九年级 · 解析几何
李叔叔为了充分利用现有资源,计划用一块矩形空地种植两种蔬菜,如图, 矩形 $A B C D$的一面靠墙（墙的长度为 $12 \mathrm{~m}$ ). 另外三面用栅栏围成，中间再用栅栏 $E F$ 把它分成两个矩形, 已知栅栏的总长度为 $27 \mathrm{~m}$, 若 $E F=x \mathrm{~m}$, 矩形 $A B C D$ 的面积为 $y \mathrm{~m}^{2}$, 则 $y$ 关于 $x$的函数表达式及 $x$ 的取值范围正确的是（）

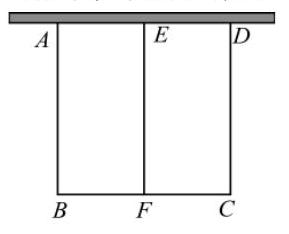
A. $y=-3 x^{2}+27 x(0<x<9)$
B. $y=-3 x^{2}+27 x(5 \leq x<9)$
C. $y=-2 x^{2}+27 x(0<x<9)$
D. $y=-x^{2}+27 x(5 \leq x<9)$

答案: B
解析: 根据题意, $B C=27-3 x$, 靠墙处墙的长度为 $12 \mathrm{~m}$, 可求出 $B C$ 的取值范围, 再根据矩形的性质可得, $A B=E F=C D=x$, 可求出 $E F$ 的取值范围, 根据矩形的面积的计算方法即可求解.

【详解】解: 已知栅栏的总长度为 $27 \mathrm{~m}$, 若 $E F=x \mathrm{~m}$,

$\therefore B C=27-3 x$,

$\because$ 靠墙处墙的长度为 $12 \mathrm{~m}$,
$\therefore B C \leq 12$, 即 $27-3 x<12$, 解得, $x \geqslant 5$,

$\because$ 中间再用栅栏 $E F$ 把它分成两个矩形,

$\therefore A B=E F=C D=x$

$\because A B+E F+C D<27$,

$\therefore 3 x<27$, 解得, $x<9$,

$\therefore x$ 的取值范围为 $5 \leq x<9$,

$\therefore$ 矩形 $A B C D$ 的面积 $y$ 关于 $x$ 的函数表达式为 $y=B C \cdot E F=(27-3 x) x=-3 x^{2}+27$,

故选: B.

【点睛】本题主要考查用函数解实际问题, 理解图示, 掌握几何图形面积的计算方法, 运用函数解实际问题的方法是解题的关键.